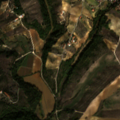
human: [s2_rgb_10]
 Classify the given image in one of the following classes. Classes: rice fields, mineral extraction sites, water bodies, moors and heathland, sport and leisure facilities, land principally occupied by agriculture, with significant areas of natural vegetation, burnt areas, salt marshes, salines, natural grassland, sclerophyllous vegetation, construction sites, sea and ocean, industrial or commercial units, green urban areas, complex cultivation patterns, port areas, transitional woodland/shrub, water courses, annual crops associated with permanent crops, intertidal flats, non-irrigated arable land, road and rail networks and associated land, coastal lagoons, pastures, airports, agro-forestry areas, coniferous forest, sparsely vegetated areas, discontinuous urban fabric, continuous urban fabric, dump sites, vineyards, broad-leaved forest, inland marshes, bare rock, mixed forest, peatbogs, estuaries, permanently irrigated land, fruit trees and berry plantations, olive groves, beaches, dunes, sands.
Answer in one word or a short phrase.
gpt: complex cultivation patterns, land principally occupied by agriculture, with significant areas of natural vegetation